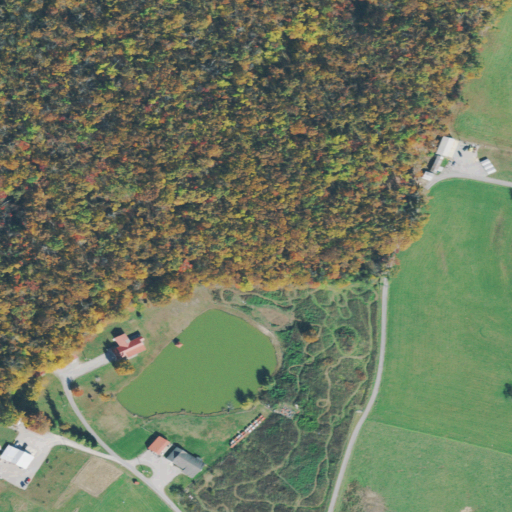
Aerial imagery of mountain in Tennessee named Palestine Mountain containing deciduous forest, pasture, open development, open water, low intensity development, herbaceous wetlands, medium intensity development, and barren land